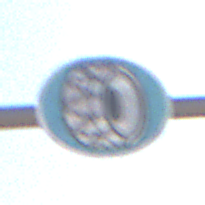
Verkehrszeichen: SchneekettenVorgeschrieben
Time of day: Midday
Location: Outdoor (Nature)
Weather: PartlyCloudy
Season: NotSpecified
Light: Natural